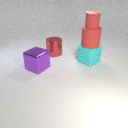
large purple metal cube in front of large red metal cylinder